Aerial crown-view tile of a tropical tree (Barro Colorado Island, Panama), acquired 20250317:
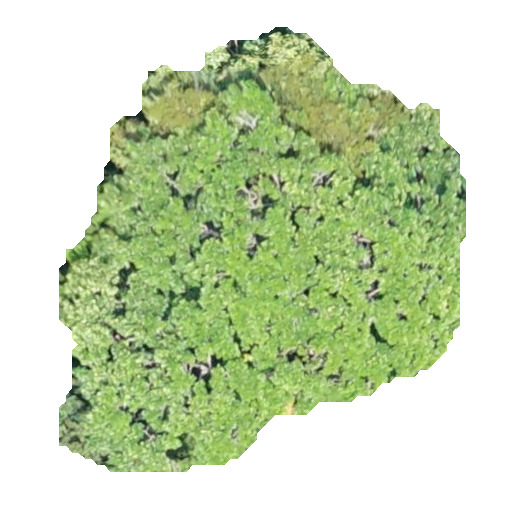
Species: Simarouba amara
GBIF accepted scientific name: Simarouba amara
Crown area: 194.574 m²